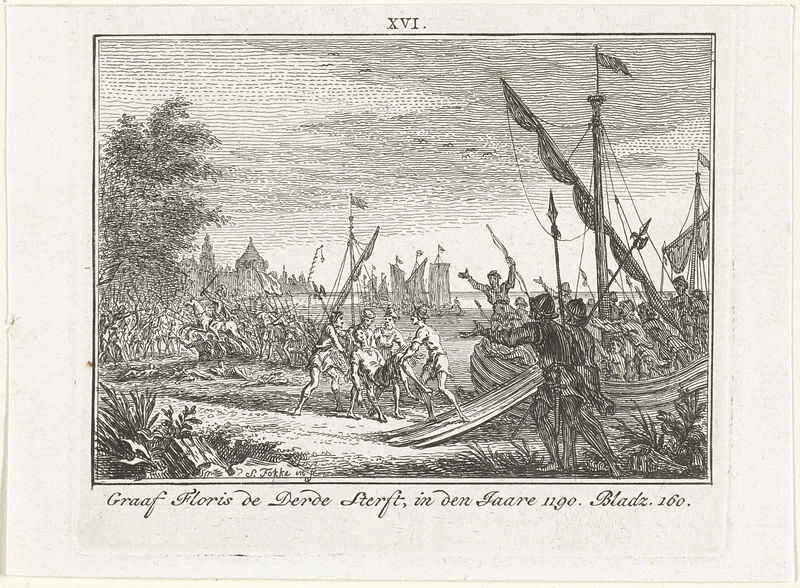
Titel: Dood van Floris III tijdens de Derde Kruistocht
Künstler: Simon Fokke
Standort: Amsterdam
Institution: Rijksmuseum
Schlagwörter: baum, wasser, ufer, männer, toter, trauer, segel, steg, soldaten, segelboote, radierung, stich, gravure, mort, gestrüp, graf, espagnol, vöge, soldat, bateau, halbmast, colonisation